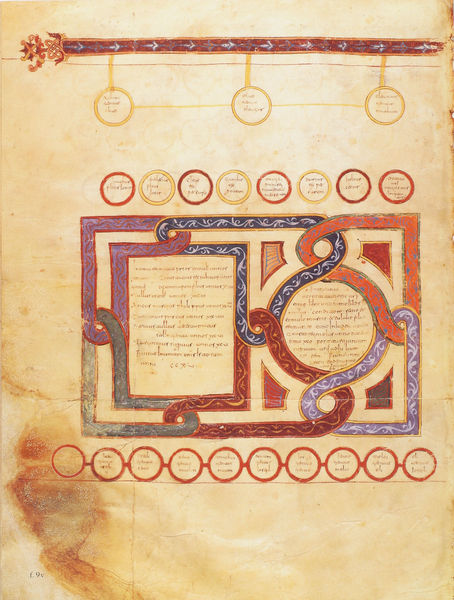
Titel: Beatus-Manuskript
Künstler: Magius
Institution: New York, Pierpont Morgan Library
Schlagwörter: blau, weiß, gelb, bunt, orange, zeichnung, rot, muster, ornament, band, silber, gold, rosa, kreis, ranken, schrift, lila, violett, ornamente, verzierung, name, buch, seite, illustration, schwert, text, kreise, initiale, namen, buchseite, rouge, bänder, latein, papier, buchmalerei, vieux, cercle, géometrie, verschnörkelt, livre, serpent, texte, cercles, page, écriture, ethik, vieu, mittelalter manuskript